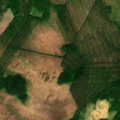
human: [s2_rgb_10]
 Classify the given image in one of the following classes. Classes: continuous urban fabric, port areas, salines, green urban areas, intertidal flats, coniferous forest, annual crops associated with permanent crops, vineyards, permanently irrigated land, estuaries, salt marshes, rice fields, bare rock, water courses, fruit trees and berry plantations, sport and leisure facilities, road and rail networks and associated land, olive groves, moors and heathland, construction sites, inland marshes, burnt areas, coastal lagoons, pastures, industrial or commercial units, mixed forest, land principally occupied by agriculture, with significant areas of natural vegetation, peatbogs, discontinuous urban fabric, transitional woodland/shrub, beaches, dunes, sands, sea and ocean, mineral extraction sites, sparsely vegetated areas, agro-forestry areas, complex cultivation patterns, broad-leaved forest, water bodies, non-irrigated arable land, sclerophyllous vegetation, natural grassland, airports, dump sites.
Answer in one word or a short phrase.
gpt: coniferous forest, transitional woodland/shrub, peatbogs